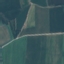
Label: AnnualCrop